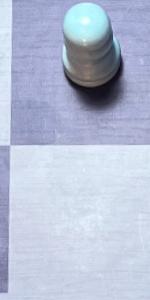
Label: Empty